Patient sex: M
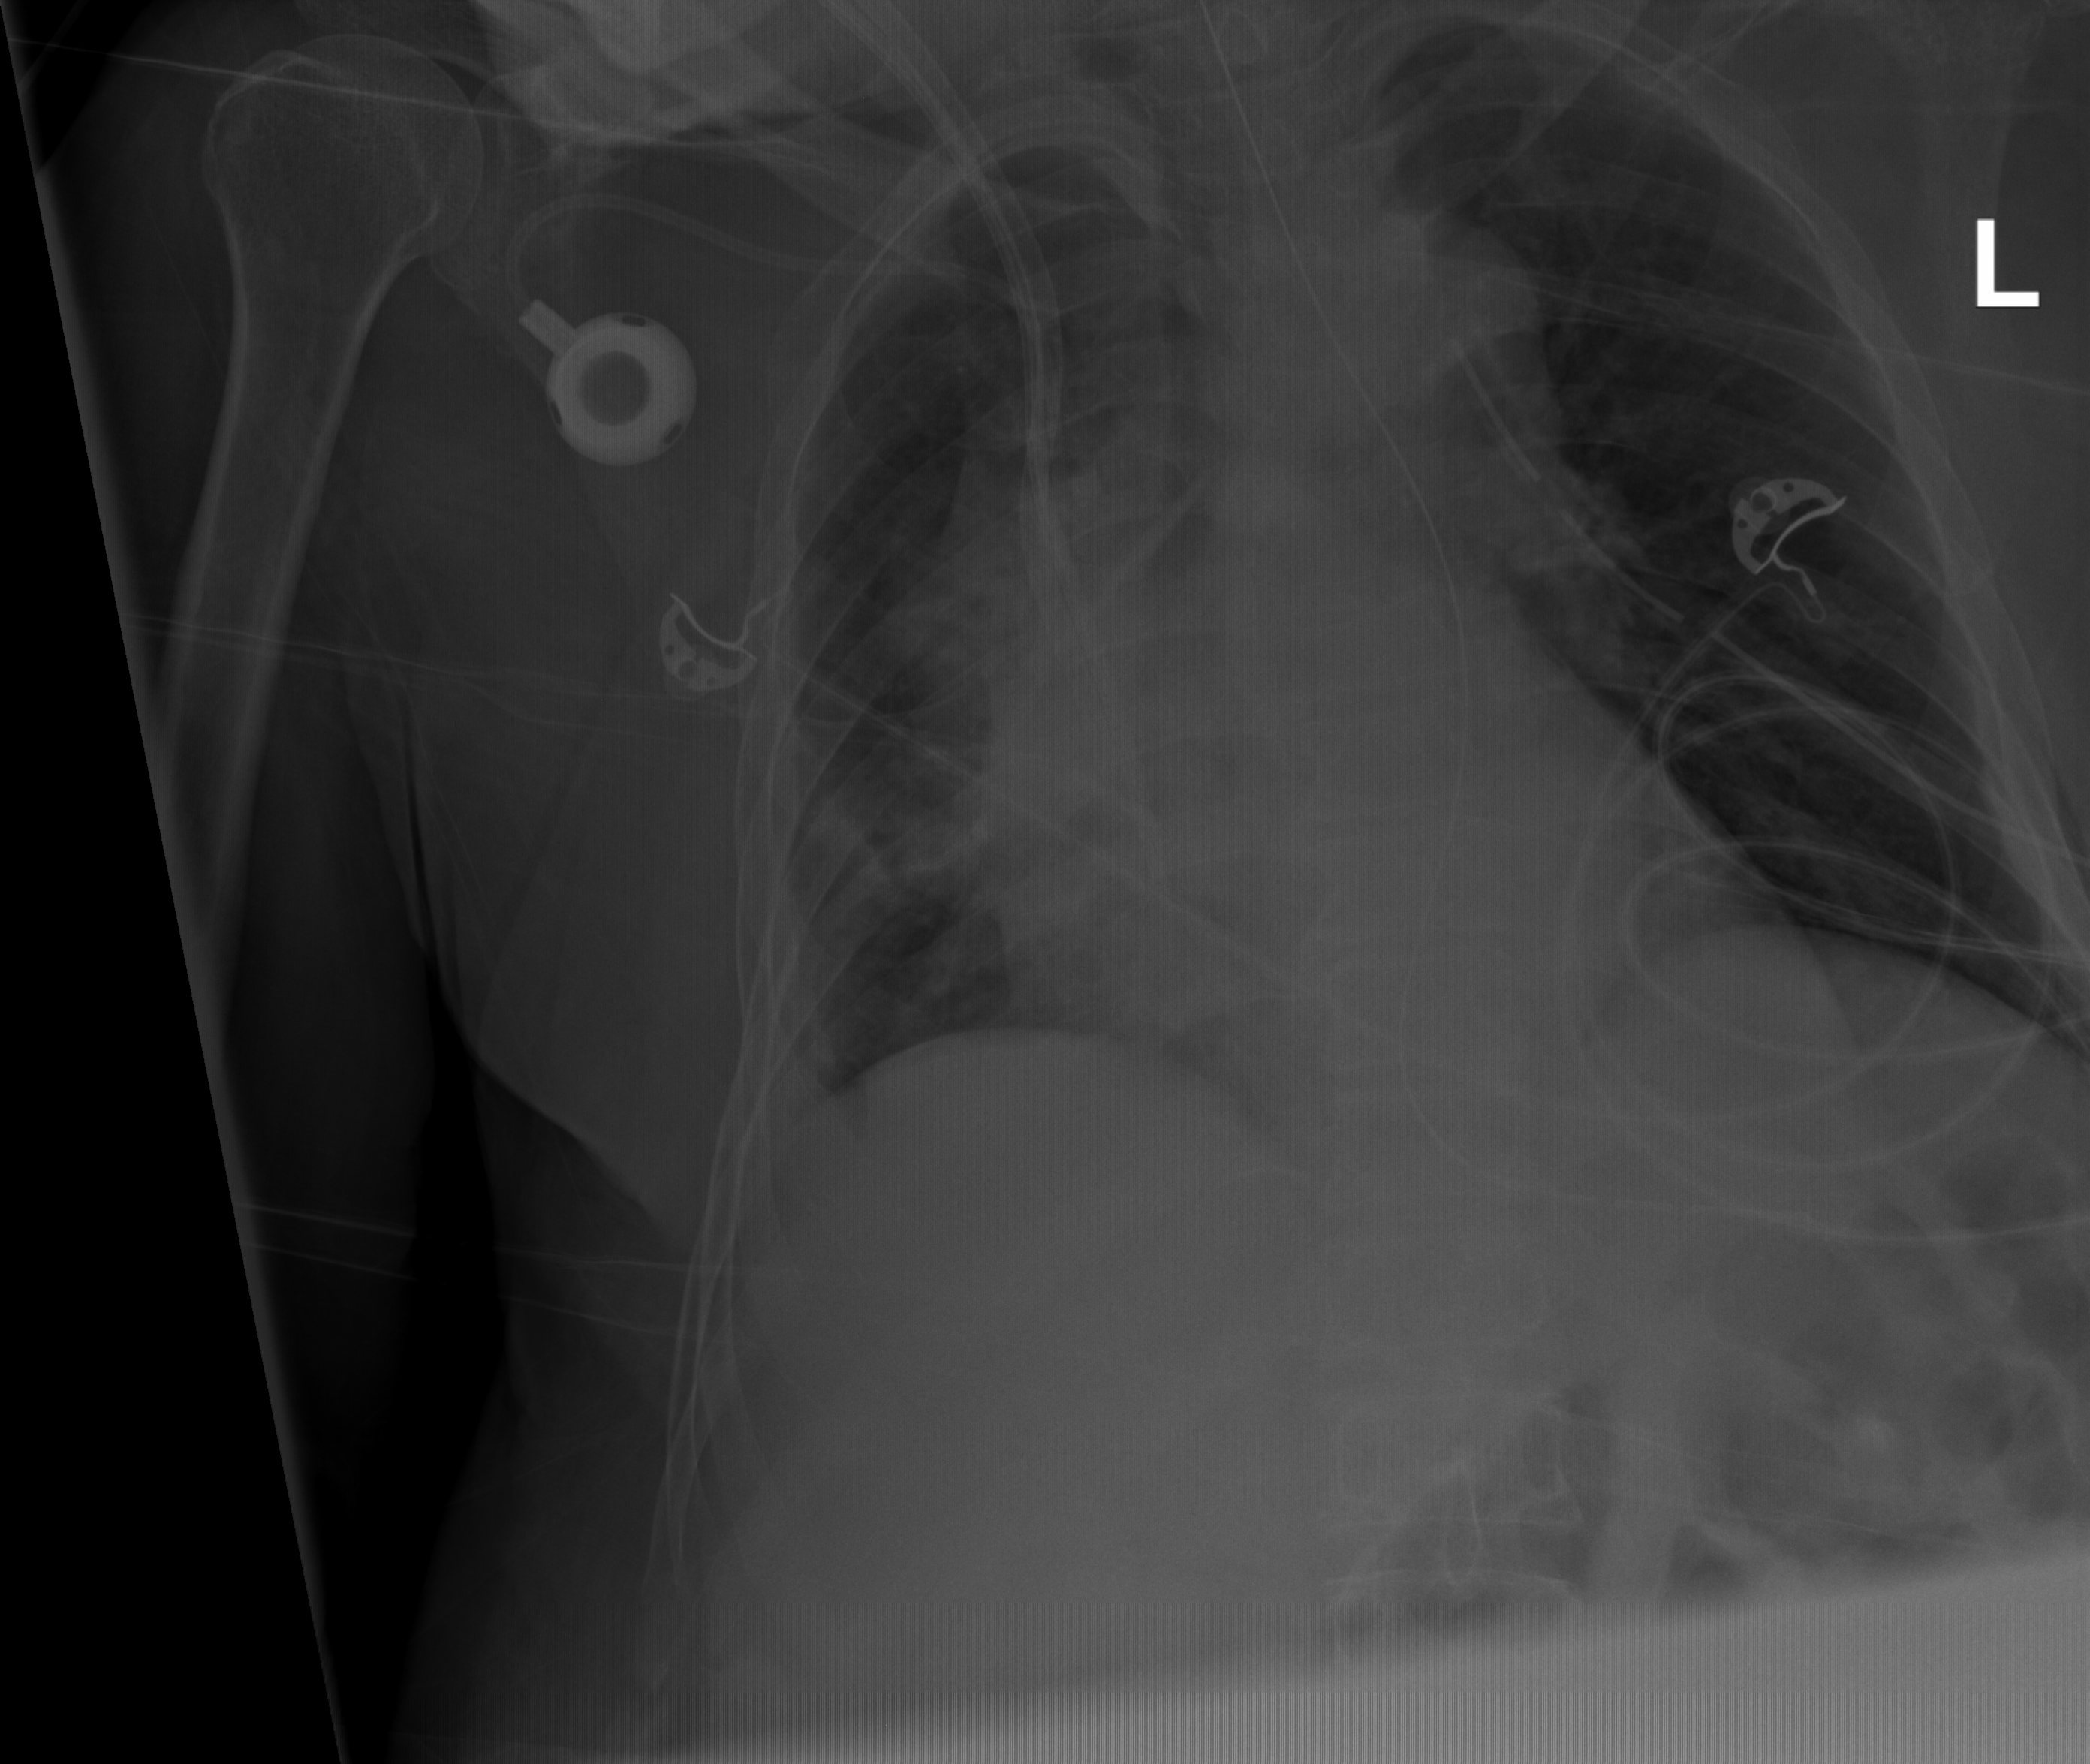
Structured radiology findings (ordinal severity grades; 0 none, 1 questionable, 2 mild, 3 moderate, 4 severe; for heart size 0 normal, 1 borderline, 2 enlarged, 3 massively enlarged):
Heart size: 2
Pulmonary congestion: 0
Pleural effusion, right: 0
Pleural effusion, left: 0
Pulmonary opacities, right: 2
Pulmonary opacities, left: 0
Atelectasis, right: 3
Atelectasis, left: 0